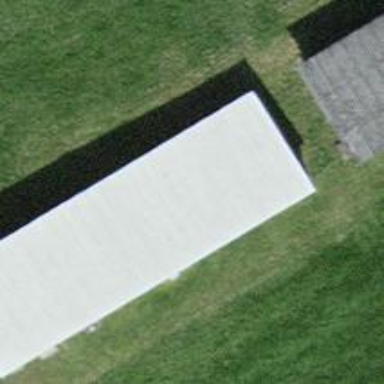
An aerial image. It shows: Shed.